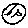
Label: smiley face